Question: At the moment, the app itself records cues in a certain sports match. It captures the information by updating through the 'UIStepper' which will update the 'UILabel''s to 1, 2, 3... etc.
However, when I press 'minus' on the 'UIStepper' to change the 'UILabel' back to zero, the 'UILabel' on the right side of the 'UIStepper' that shows the percentages of the cues displays 'nan%' Please see the attached picture.

Why does it do this?
'''
self.smashPercentageLabel.text = [NSString stringWithFormat:@"%.2f%%",([self.smashLabel.text floatValue]/self.rallies)*100];
'''
Thanks.
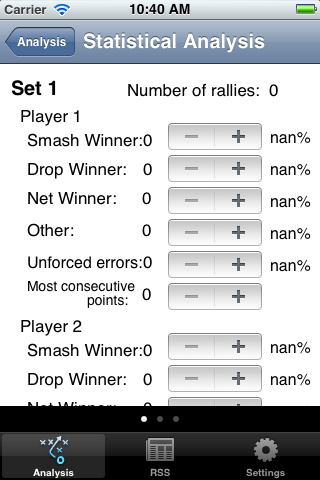
Answer: To check if nan you can use a
'isnan()' method.
And then if it is a nan then simply 'yourVar = 0;'
example:
'''
double test = NAN;
if(isnan(test))
NSLog(@"YES, it is a NAN!");
'''
EDIT:
'''
if(isnan([self.smashLabel.text floatValue]))
self.smashPercentageLabel.text = [NSString stringWithString:@"0%"];
else
self.smashPercentageLabel.text = [NSString stringWithFormat:@"%.2f%%",([self.smashLabel.text floatValue]/self.rallies)*100];
'''
this should do the trick, if not try to change 'floatValue' to 'doubleValue'